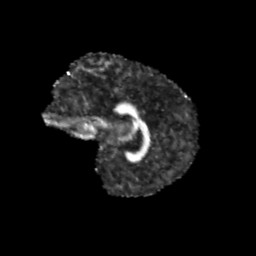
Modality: FA
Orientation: sagittal
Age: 13
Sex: female
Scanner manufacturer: siemens
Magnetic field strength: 3 T
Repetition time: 3.8 s
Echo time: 0.07 s